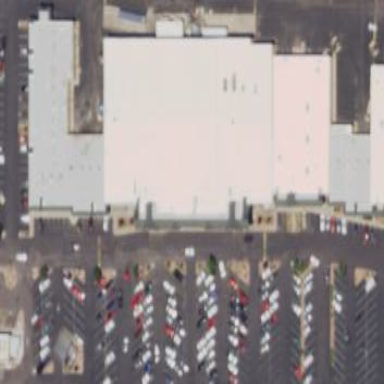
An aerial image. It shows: Supermarket located in building.